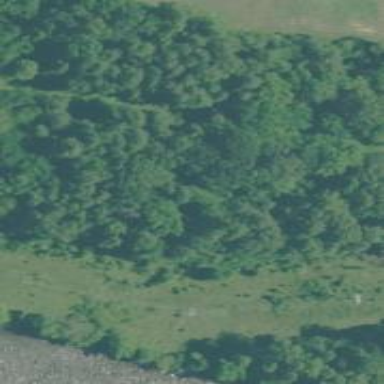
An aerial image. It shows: Mixed woodland area with variety of leaf types and cycles.